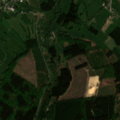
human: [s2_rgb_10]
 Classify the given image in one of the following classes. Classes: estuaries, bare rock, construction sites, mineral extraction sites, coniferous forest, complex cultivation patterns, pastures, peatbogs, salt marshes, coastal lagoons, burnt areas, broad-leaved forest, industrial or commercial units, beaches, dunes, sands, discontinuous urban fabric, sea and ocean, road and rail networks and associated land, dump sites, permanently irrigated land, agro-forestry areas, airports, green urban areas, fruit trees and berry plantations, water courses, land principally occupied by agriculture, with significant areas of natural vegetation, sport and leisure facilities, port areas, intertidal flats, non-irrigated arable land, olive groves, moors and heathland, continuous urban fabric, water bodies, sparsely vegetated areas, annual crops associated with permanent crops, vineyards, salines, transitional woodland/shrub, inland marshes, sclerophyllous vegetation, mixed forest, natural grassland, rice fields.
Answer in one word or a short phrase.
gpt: discontinuous urban fabric, pastures, land principally occupied by agriculture, with significant areas of natural vegetation, mixed forest